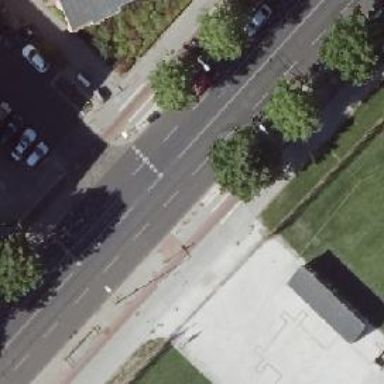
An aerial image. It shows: Secondary road with asphalt surface. There are separate sidewalks on both sides. No stopping is allowed for parking on both sides.